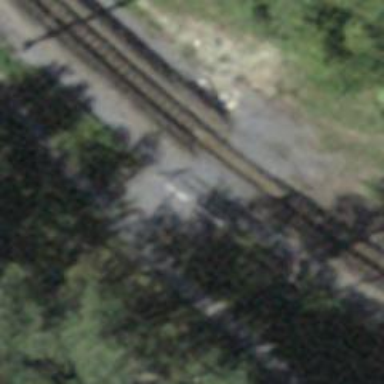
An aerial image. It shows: Narrow-gauge railway track with one electrified contact line.